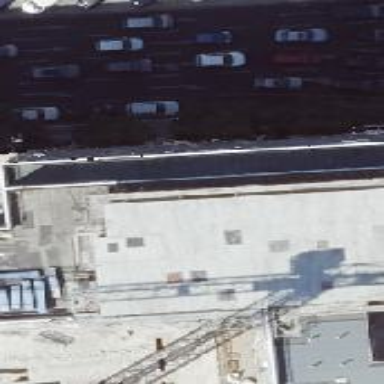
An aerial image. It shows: Part of building.